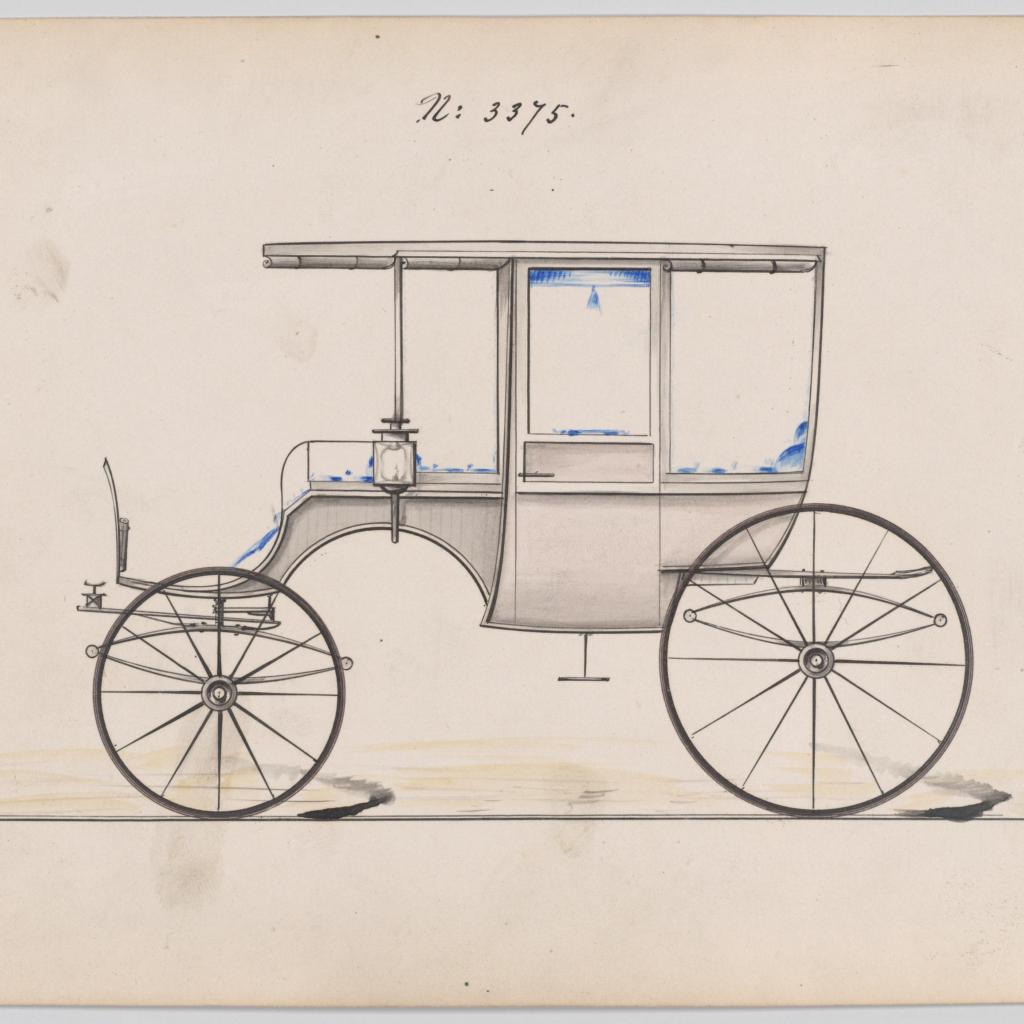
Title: Design for 6 seat Rockaway, no. 3375
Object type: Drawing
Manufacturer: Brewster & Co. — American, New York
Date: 1877
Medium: Pen and black ink, watercolor and gouache
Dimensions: Sheet: 6 1/4 x 9 1/8 in. (15.9 x 23.2 cm)
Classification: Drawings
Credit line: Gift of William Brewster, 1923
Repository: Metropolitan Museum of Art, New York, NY